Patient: sex M, age 57
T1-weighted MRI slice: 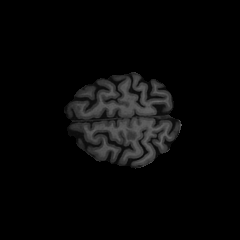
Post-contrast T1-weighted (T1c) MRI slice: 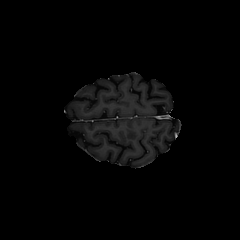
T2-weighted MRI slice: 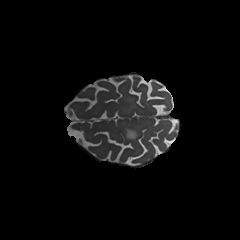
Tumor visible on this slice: yes
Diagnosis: Glioblastoma, IDH-wildtype
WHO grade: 4